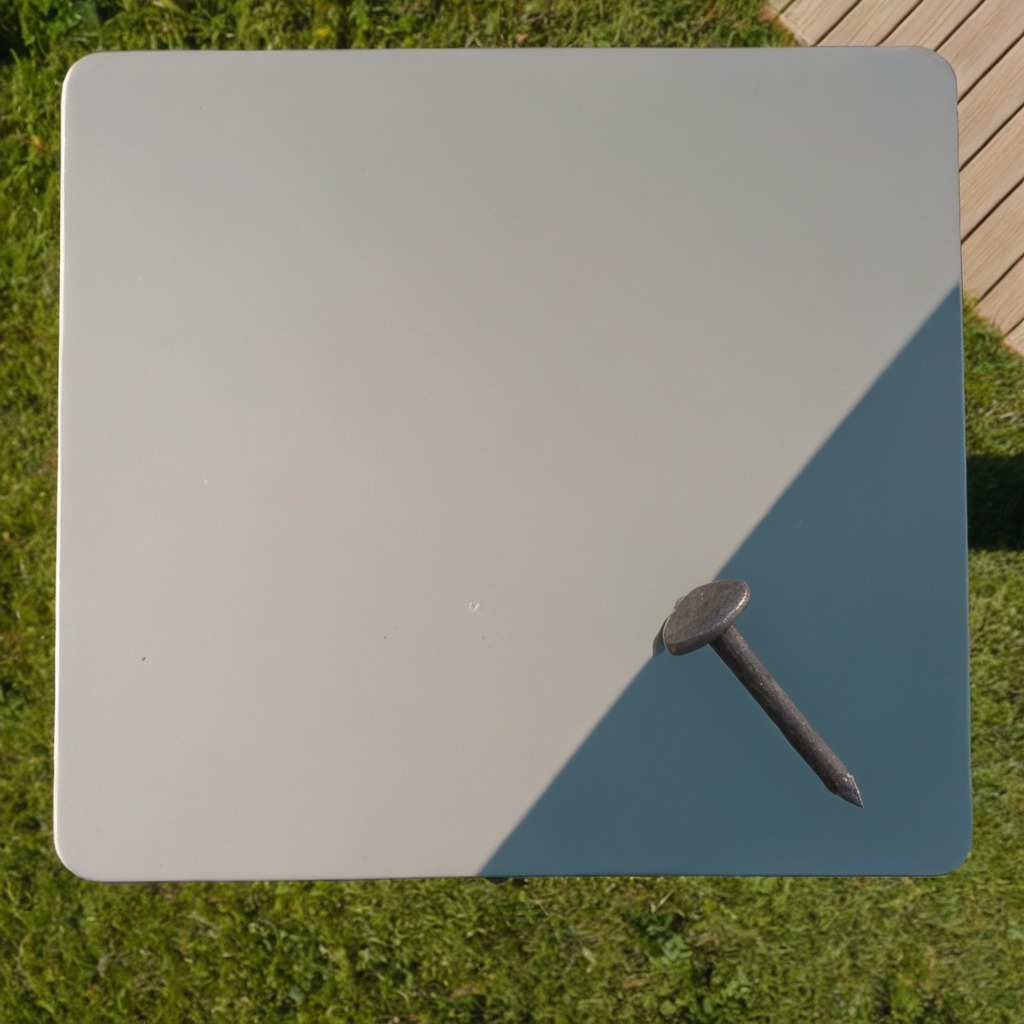
An iron nail is lying on the table.